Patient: sex F, age 63
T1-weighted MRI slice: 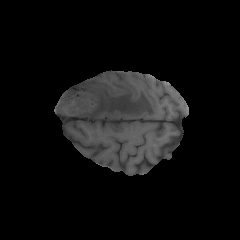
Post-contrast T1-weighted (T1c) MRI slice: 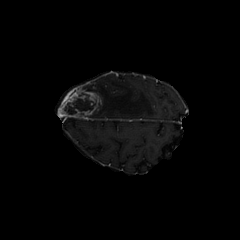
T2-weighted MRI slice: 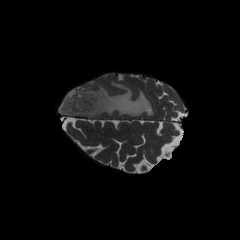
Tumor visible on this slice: yes
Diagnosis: Glioblastoma, IDH-wildtype
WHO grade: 4